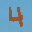
Label: 4